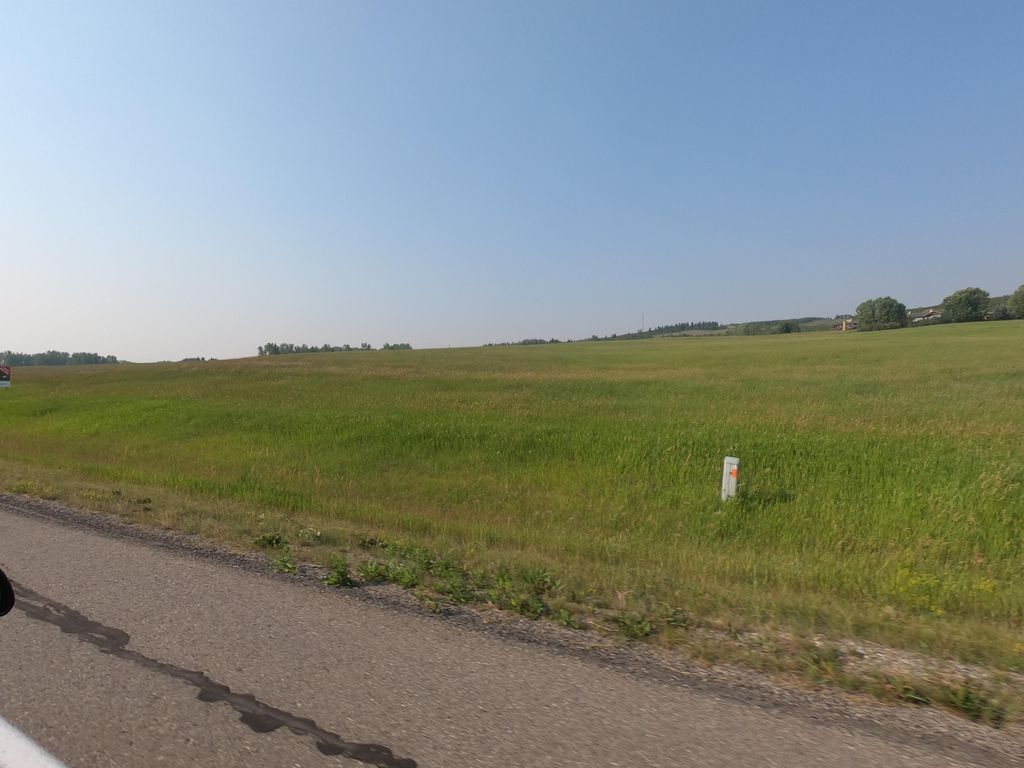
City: calgary